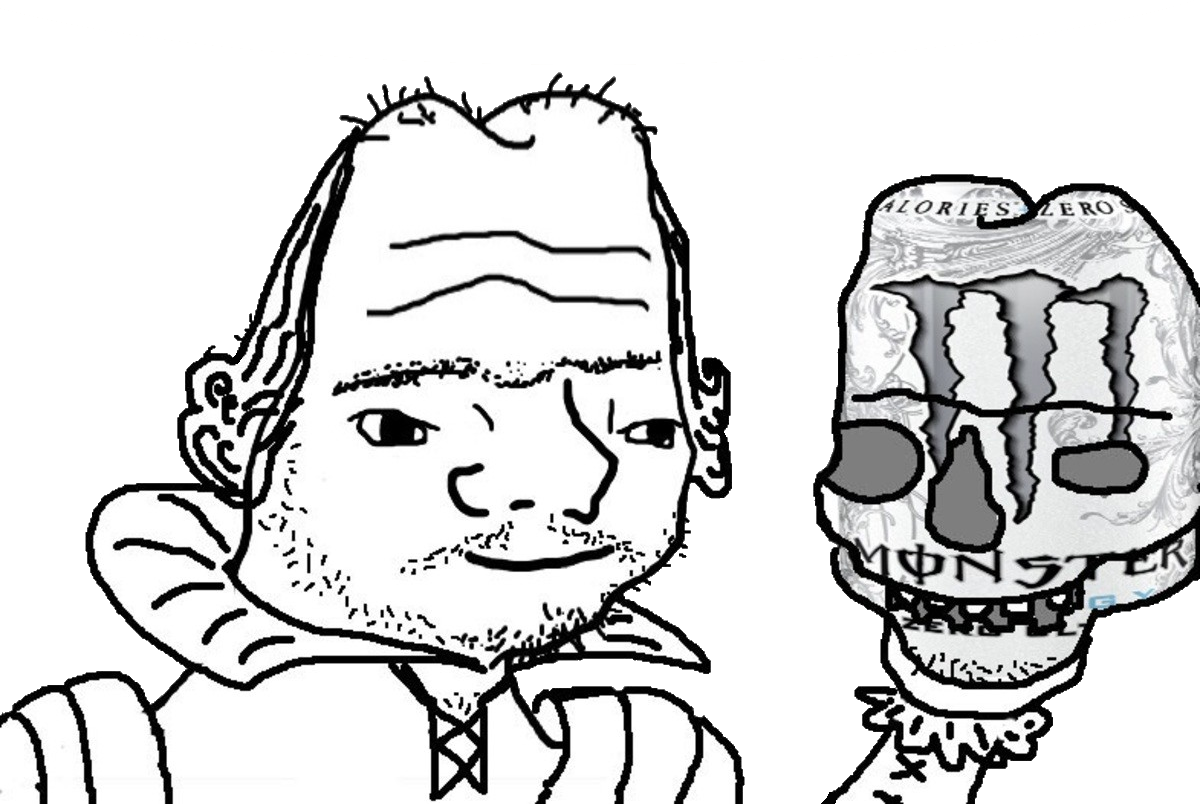
Label: 5_Boomer